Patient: sex M, age 71
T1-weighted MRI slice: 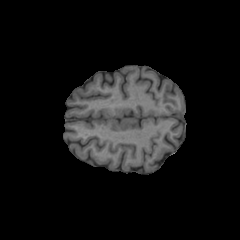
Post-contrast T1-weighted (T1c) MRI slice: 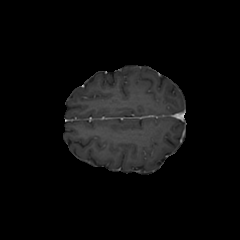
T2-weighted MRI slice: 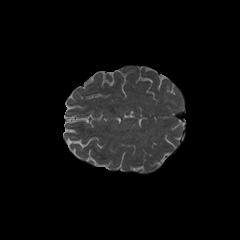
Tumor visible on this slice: no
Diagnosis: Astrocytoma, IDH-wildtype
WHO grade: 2